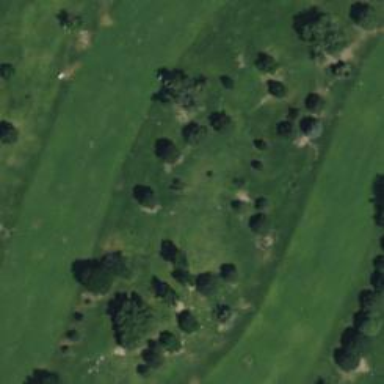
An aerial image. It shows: Grassy area designated as golf fairway.